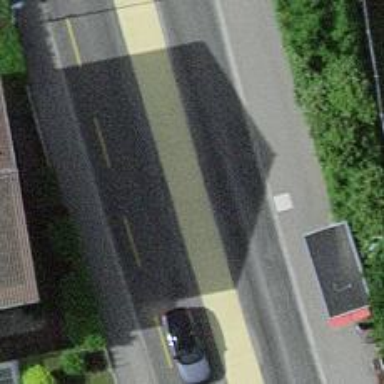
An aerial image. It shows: Bus stop equipped with public transport stop position.